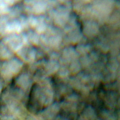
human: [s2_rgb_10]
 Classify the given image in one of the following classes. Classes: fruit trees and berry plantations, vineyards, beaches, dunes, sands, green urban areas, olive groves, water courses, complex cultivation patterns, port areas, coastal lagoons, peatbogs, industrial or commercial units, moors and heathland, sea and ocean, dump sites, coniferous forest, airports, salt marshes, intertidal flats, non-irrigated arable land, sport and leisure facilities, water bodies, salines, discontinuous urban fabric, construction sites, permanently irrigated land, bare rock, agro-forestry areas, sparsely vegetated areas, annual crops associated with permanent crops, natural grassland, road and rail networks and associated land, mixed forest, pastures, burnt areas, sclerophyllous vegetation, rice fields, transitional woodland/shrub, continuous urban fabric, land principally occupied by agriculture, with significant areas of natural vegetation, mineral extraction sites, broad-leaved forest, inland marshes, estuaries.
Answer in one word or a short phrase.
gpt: coniferous forest, mixed forest, transitional woodland/shrub, peatbogs